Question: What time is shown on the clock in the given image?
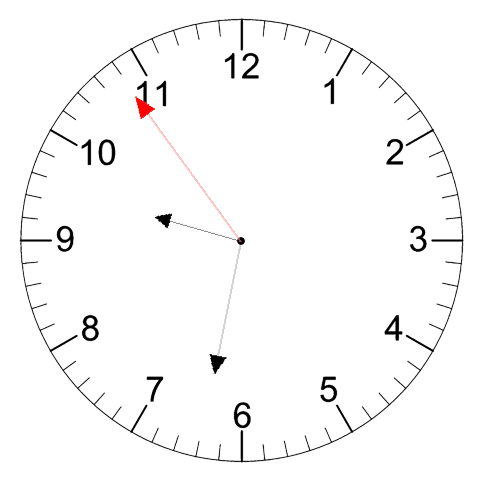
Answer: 09:31:54